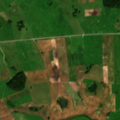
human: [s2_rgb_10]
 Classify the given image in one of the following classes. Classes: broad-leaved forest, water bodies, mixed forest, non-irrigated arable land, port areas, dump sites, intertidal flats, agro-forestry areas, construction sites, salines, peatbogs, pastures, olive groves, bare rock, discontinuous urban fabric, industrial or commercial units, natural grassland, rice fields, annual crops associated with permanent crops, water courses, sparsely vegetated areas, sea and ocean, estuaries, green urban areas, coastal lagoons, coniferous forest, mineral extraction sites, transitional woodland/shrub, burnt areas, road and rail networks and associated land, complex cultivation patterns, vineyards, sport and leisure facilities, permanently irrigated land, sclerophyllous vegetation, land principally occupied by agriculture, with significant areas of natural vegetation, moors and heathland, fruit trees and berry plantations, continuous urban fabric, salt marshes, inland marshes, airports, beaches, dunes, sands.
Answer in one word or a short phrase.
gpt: non-irrigated arable land, pastures, land principally occupied by agriculture, with significant areas of natural vegetation, transitional woodland/shrub